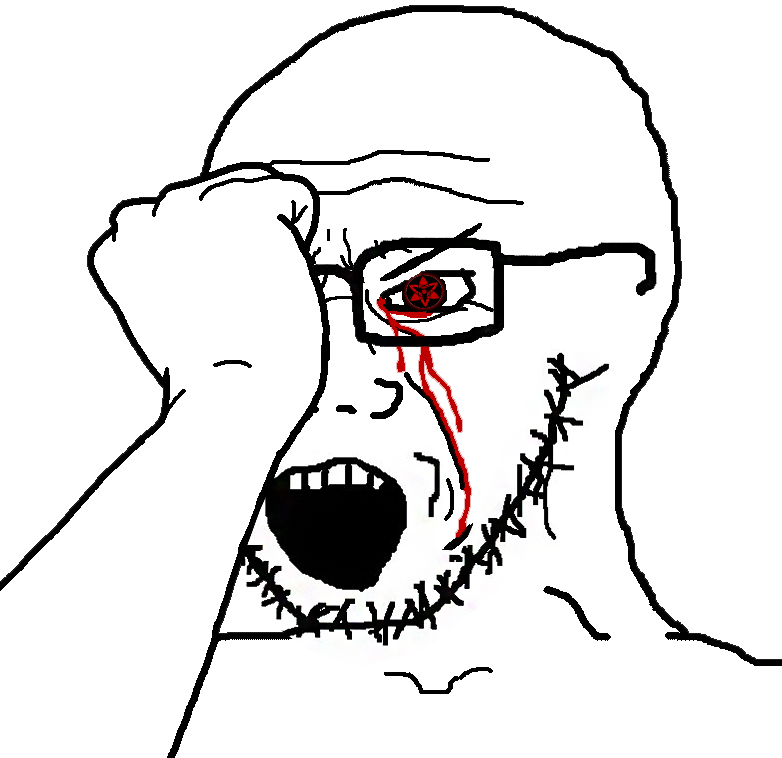
Label: 5_Soyjak